Aerial crown-view tile of a tropical tree (Barro Colorado Island, Panama), acquired 20250317:
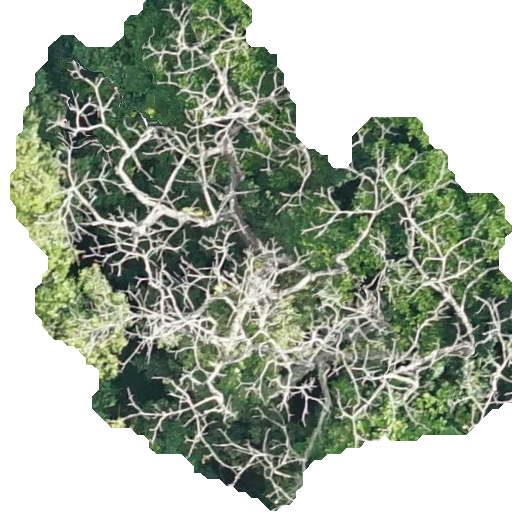
Species: Pseudobombax septenatum
GBIF accepted scientific name: Pseudobombax septenatum
Crown area: 254.483 m²